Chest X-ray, AP view. Patient: 69 years old, sex M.
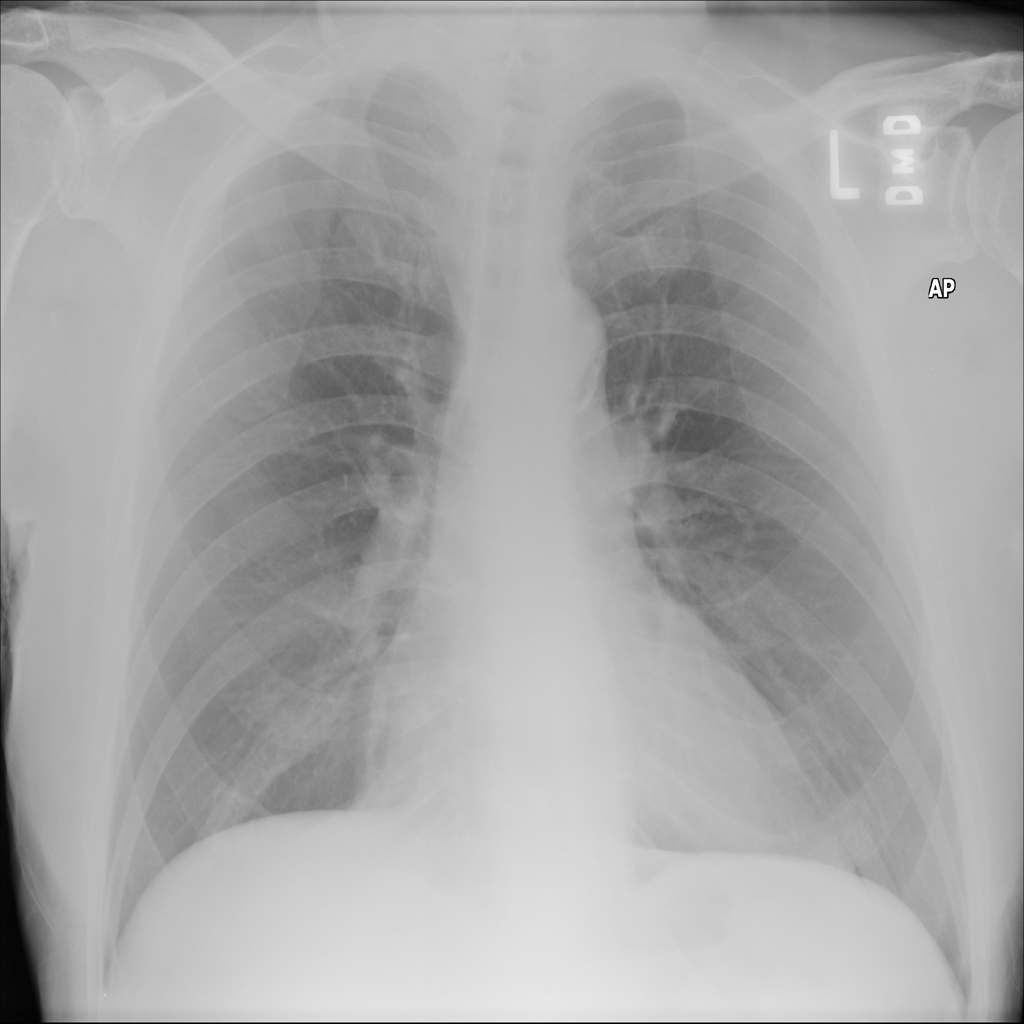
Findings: No Finding